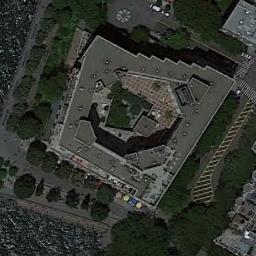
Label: commercial_area